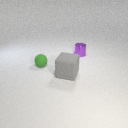
small green rubber sphere behind large gray rubber cube